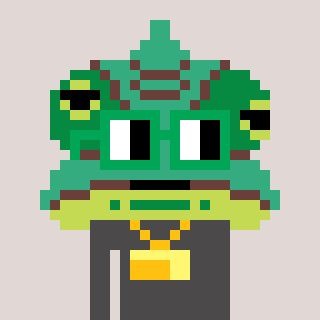
a pixel art character with square green glasses, a chameleon-shaped head and a grayscale-colored body on a warm background